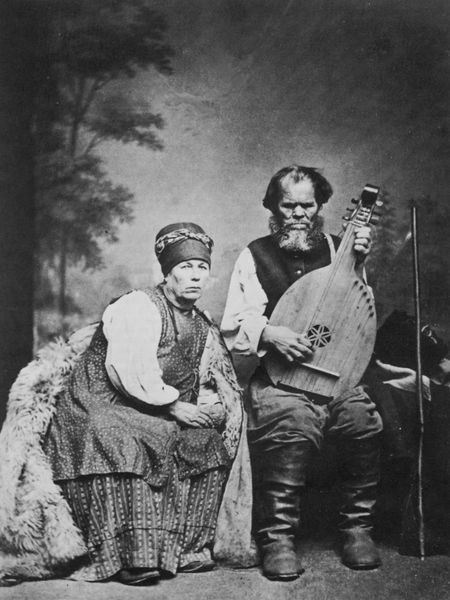
Titel: Ostap Veresai, der ukrainische Sänger, beim Spiel auf der Pandora
Künstler: Russischer Photograph
Standort: Paris
Institution: Société de Géographie Française
Schlagwörter: baum, blätter, dunkel, hand, himmel, kopf, laub, mann, schatten, schurz, bäume, landschaft, menschen, sitzen, äste, frau, grau, haar, hell, hintergrund, holz, hut, kariert, kleid, licht, mund, männer, nase, schmuck, schwarz, stuhl, weiss, blick, tuch, haube, muster, rock, alt, bart, gesichter, hemd, hose, kappe, mütze, arm, arme, augen, band, bluse, falten, pelz, vollbart, ärmel, bildnis, hände, instrument, portrait, porträt, schauen, ast, baumstamm, zweige, boden, haare, sitzend, stoff, paar, saum, gitarre, musik, musiker, borte, en face, gebeugt, kontrast, seide, bauern, stock, beine, fell, schürze, klar, sitz, spieler, schuhe, stab, russland, kette, bank, hocker, steg, dick, füllig, münder, nasen, spielen, kopftuch, ernst, glatze, musikinstrument, musizieren, atelier, konzentriert, weste, halskette, geneigt, konzentration, foto, fotografie, gemustert, spiel, fussboden, doppelporträt, hell dunkel, zweig, wirbel, hocken, schwarz-weiss, leinwand, stiefel, tasche, älter, tracht, ehepaar, verschwommen, leder, ständer, beleibt, laute, mandoline, saiten, saiteninstrument, schnecke, wanderstock, turban, schlagen, istrument, fot, musikant, studio, scharf, hören, lederstiefel, zitter, spielmann, pollunder, polunder, baine, fototapete, manner, russischer fotograph, fellmantel, anschlagen, balalaika, freifen, musiziere, pels, rocksaum, volkistümlich